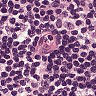
Metastatic tissue present: no